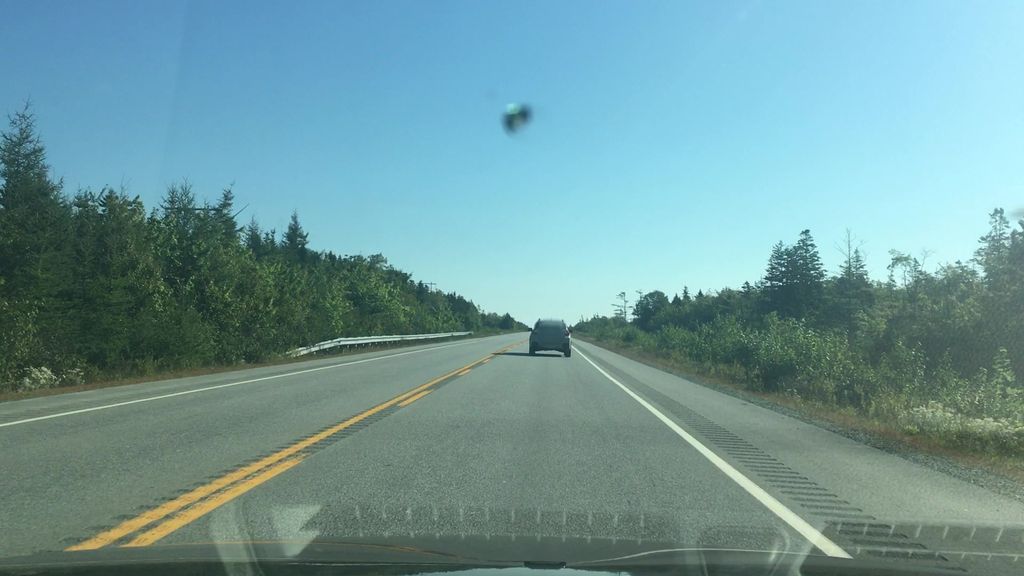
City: halifax